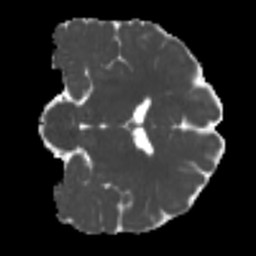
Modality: MD
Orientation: coronal
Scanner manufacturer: siemens
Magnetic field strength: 3 T
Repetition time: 4 s
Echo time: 0.0594 s